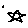
Label: star